Question: I'm wanting to draw a Hinton plot of a correlation matrix, and I can get 99% of the way, but when I set the size of the points I'm plotting, that size is in pixels and so doesn't scale as the graph size changes. How can I "calibrate" the size of the points to be a fraction of the size of the axes for example? I want it to be so that when I double the size of the graph the points double. I may be using the wrong geom.
I have this code so far:
'''
library(ggplot2)
library(data.table)
library(reshape2)
DT = data.table(A = rnorm(10), B = rnorm(10), X = rnorm(10), Y = rnorm(10))
C = cor(DT)
ggplot(melt(C), aes(x=Var1, y=Var2, size=abs(value), color=as.factor(sign(value)))) +
geom_point(shape = 15) +
scale_size_area(max_size = 40) +
theme_bw()
'''
By changing the 'max_size' for 'scale_size_area' I can just about get the diagonals to fill the area, but if I change the size of the chart the points don't scale. Is there a way to force the points to take a particular size in axes coordinates? Ideally of course, I'd like to use rectangles so that I could have any shape and it still work, but I don't know of a geom that would do that?

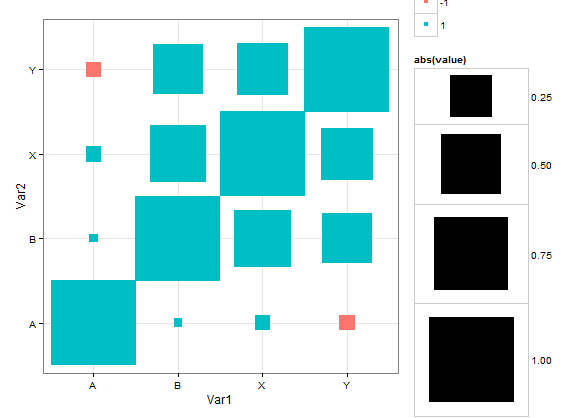
Answer: Just use 'as.numeric' to turn Var1 & Var2 back to grid co-ordinates inside the 'geom_rect()' function to draw rectangle over each intersect point. If you add 0.5 units * correlation to generate the max and min co-ords, they'll fit exactly for a value of 1, and shrink in proportion:
'''
ggplot(melt(C)) +
geom_point(aes(Var1,Var2)) +
geom_rect(aes(xmin=as.numeric(Var1)-0.5*abs(value),xmax=as.numeric(Var1)+0.5*abs(value),ymin=as.numeric(Var2)-0.5*abs(value),ymax=as.numeric(Var2)+0.5*abs(value),fill=as.factor(sign(value)))) +
theme_bw()
'''